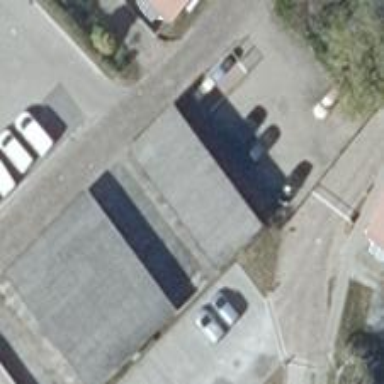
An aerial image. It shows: Group of garages.